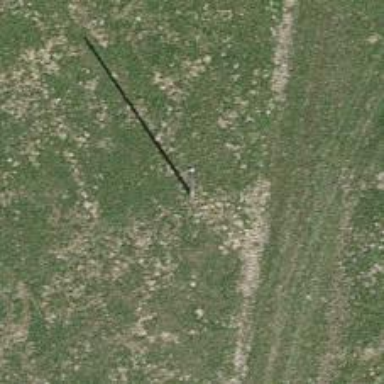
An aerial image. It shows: Power pole.